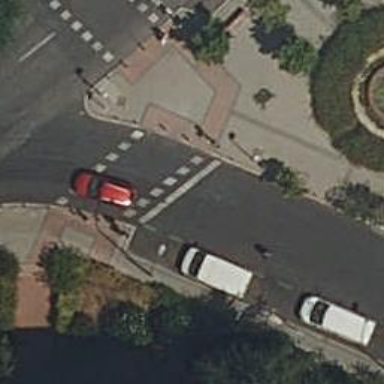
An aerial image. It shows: Road with traffic signals at the crossing.